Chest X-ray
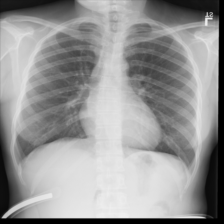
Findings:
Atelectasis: negative
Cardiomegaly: negative
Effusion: negative
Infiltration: negative
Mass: negative
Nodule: negative
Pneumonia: negative
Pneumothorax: negative
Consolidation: negative
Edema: negative
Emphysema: negative
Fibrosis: negative
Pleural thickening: negative
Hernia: negative